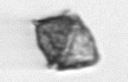
Label: Kryptoperidinium_triquetrum